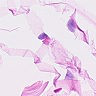
Metastatic tissue present: no